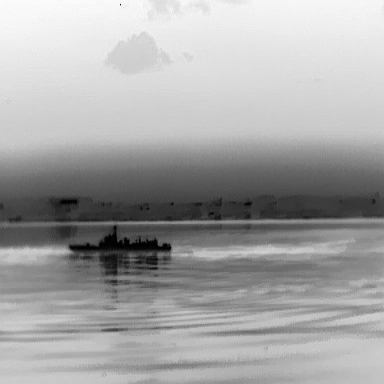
There is a warship in the infrared image.